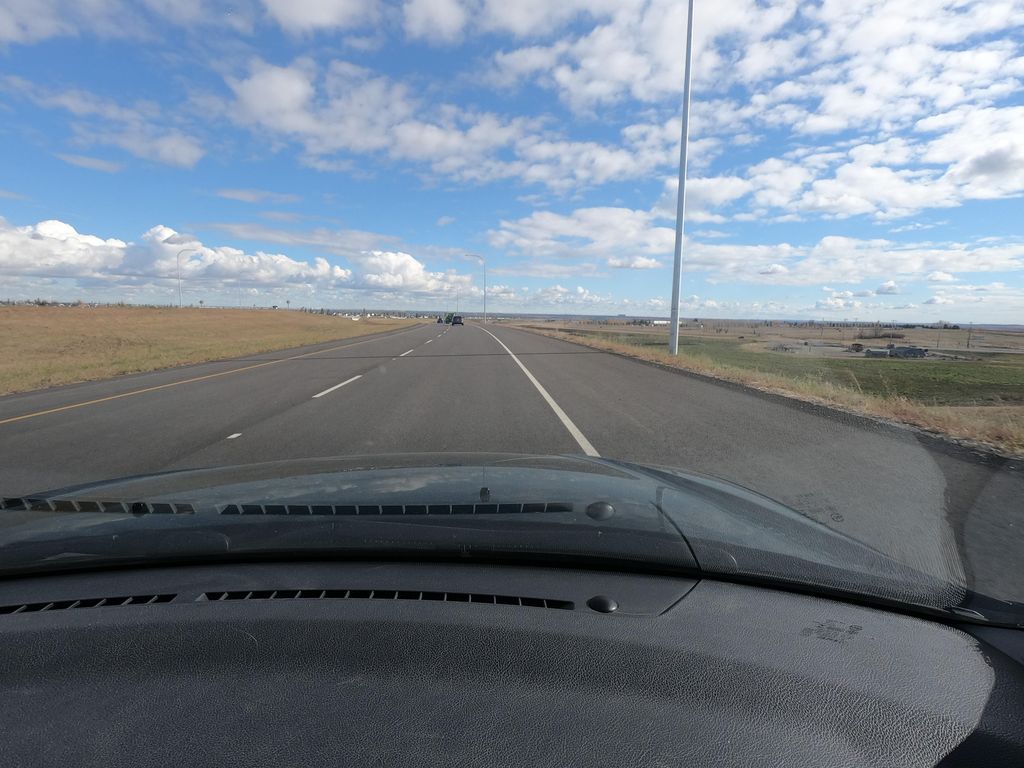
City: calgary